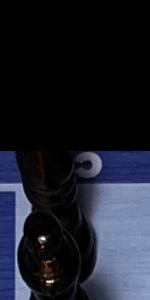
Label: Bishop_Black